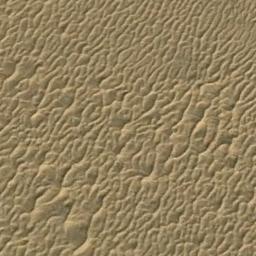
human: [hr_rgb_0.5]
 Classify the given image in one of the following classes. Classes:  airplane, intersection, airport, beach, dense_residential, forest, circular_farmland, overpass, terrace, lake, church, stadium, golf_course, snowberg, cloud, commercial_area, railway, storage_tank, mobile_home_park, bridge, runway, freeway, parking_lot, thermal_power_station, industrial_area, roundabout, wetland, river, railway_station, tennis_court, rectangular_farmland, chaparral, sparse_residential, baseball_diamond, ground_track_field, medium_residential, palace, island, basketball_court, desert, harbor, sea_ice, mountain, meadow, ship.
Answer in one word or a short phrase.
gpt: desert